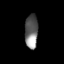
Tissue: lung
Cell type: Endothelial cells
Senescence score: 0.5916
Nuclear area (px): 433
Mean DAPI intensity: 111.841